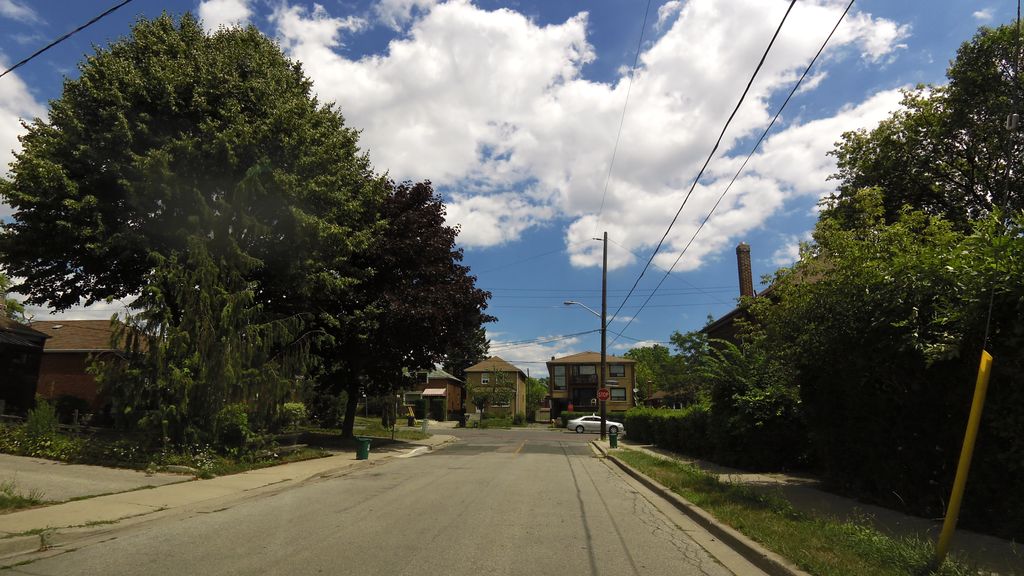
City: toronto